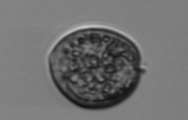
Label: Prorocentrum